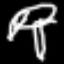
Label: palm tree